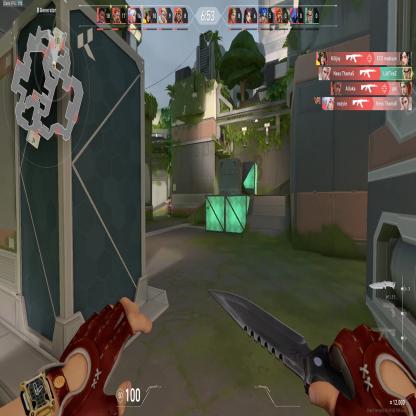
Label: enemy